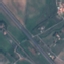
Land use / land cover: Highway